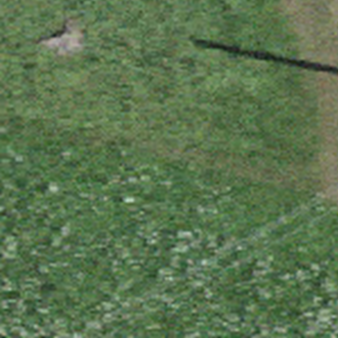
Label: other